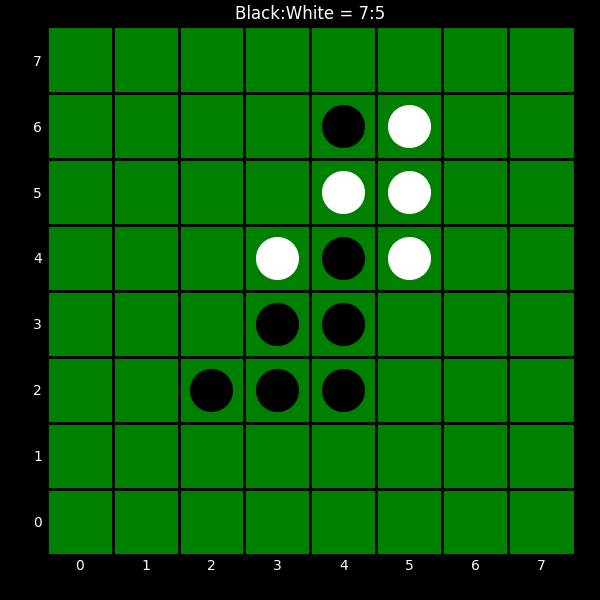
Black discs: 7
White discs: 5